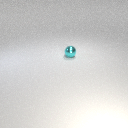
small cyan metal sphere